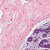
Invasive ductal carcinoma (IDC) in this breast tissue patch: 0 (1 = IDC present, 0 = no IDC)